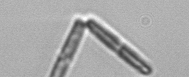
Label: Thalassionema